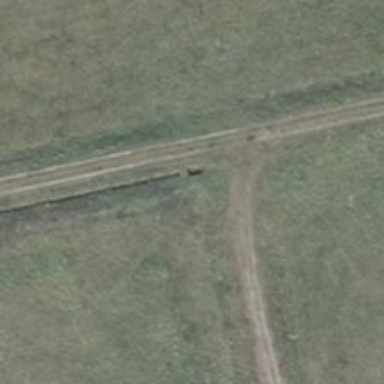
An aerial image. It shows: Compacted grade3 track.